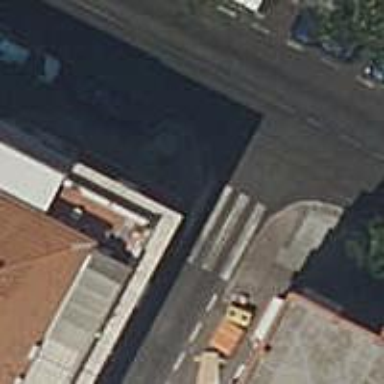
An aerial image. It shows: Asphalt footway with uncontrolled crossing. The crossing has markings.